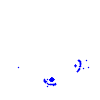
Particle: pion